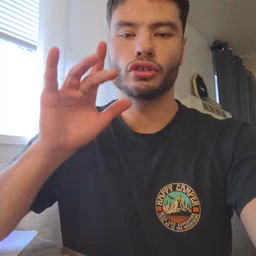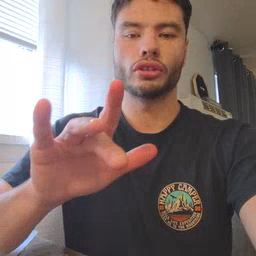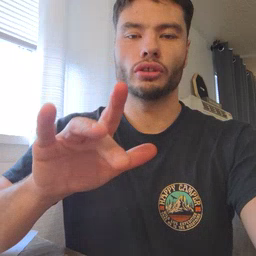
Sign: touch